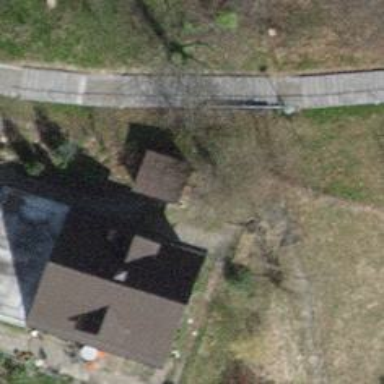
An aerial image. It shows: Detached building.